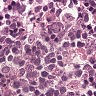
Metastatic tissue present: no